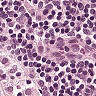
Metastatic tissue present: no